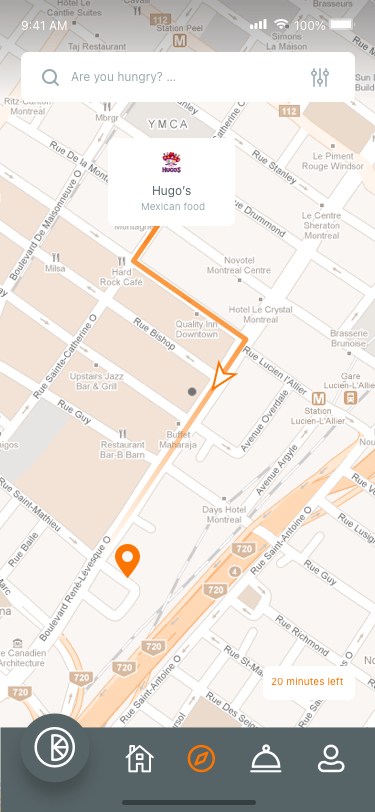
Text in this UI design:
Hugo’s
Mexican food
20 minutes left
Are you hungry? …
100%
9:41 AM